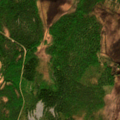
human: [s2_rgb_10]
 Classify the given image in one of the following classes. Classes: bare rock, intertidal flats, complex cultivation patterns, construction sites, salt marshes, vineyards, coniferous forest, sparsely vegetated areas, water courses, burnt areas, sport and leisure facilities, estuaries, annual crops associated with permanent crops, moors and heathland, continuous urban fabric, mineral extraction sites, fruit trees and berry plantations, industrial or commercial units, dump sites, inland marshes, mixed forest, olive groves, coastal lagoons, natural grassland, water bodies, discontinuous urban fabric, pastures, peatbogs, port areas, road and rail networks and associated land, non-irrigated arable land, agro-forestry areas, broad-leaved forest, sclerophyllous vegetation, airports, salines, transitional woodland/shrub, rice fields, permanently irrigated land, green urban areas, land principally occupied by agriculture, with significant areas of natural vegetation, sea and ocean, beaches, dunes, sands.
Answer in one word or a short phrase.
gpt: mixed forest, transitional woodland/shrub